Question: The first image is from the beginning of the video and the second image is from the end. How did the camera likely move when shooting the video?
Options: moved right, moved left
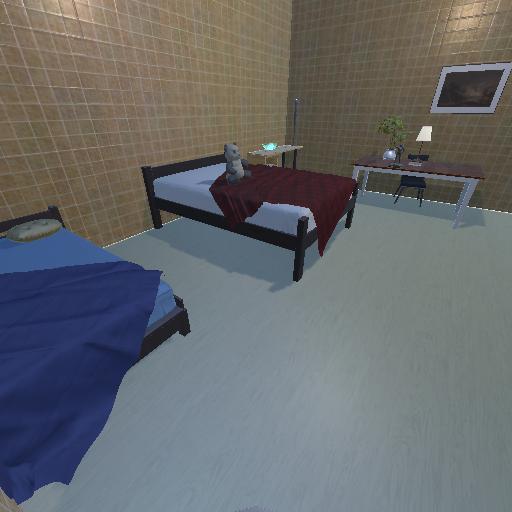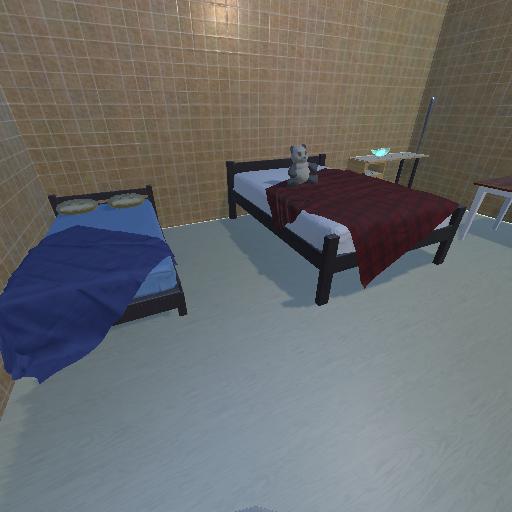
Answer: moved right